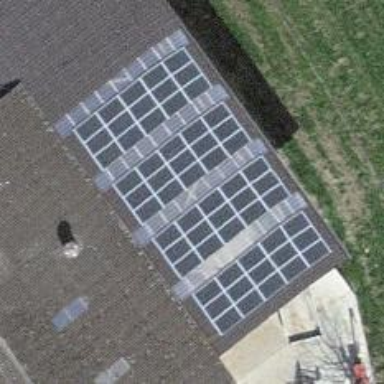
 consisting of solar photovoltaic panels."